Interaction volume radius: 5 \u00c5
Interaction volume height: 30 \u00c5
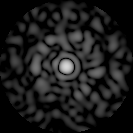
Disorder parameter: 0.8114